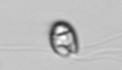
Label: flagellate_morphotype1